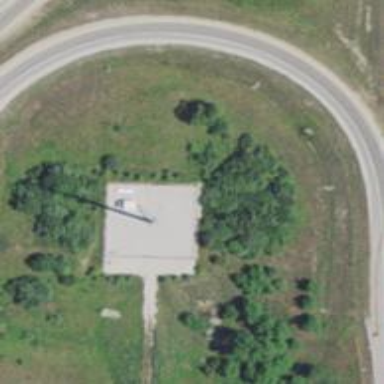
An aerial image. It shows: Communication mast tower.